Group 1:
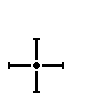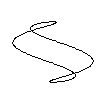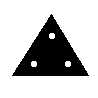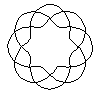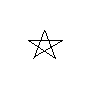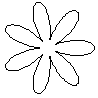
Group 2:
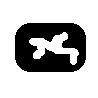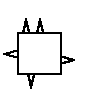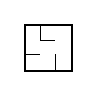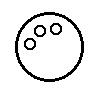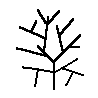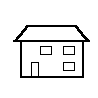
Rule separating the two groups: Rotationally symmetric vs. not.
Concepts: rotational_symmetry, symmetry
Comments: The rotational symmetry axis is about the center of the object, not the bounding box. Positioning within the bounding box is noise.
Author: Harry E. Foundalis